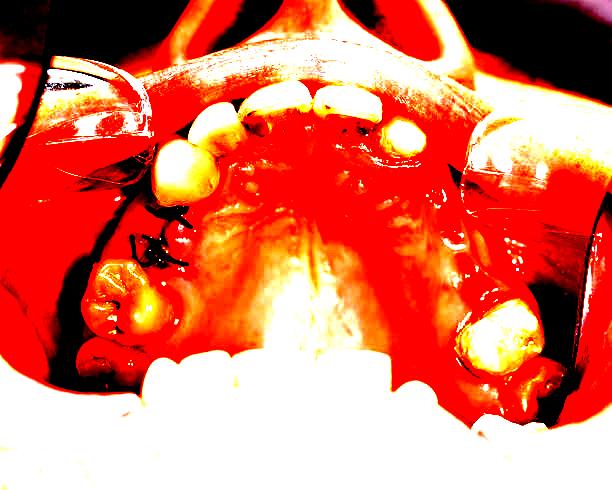
Condition: Gingivitis